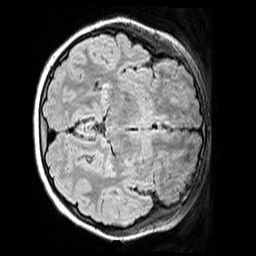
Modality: FLAIR
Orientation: axial
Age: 10
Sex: female
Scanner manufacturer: siemens
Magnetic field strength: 3 T
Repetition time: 5 s
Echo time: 0.388 s